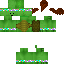
A female human skin with green skin, wearing brown long hair dressed in a blue hoodie and black pants, featuring a closed mouth.